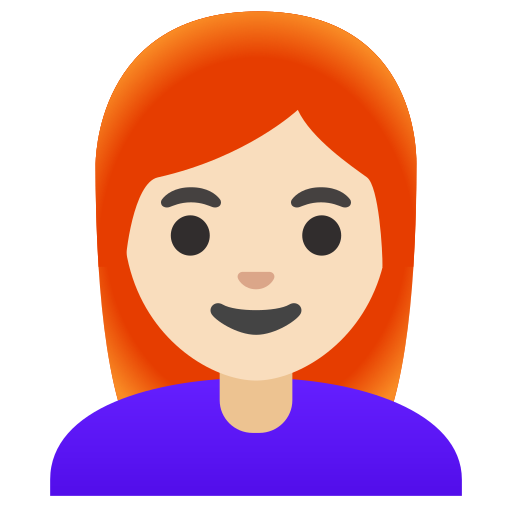
Emoji: 👩🏻‍🦰